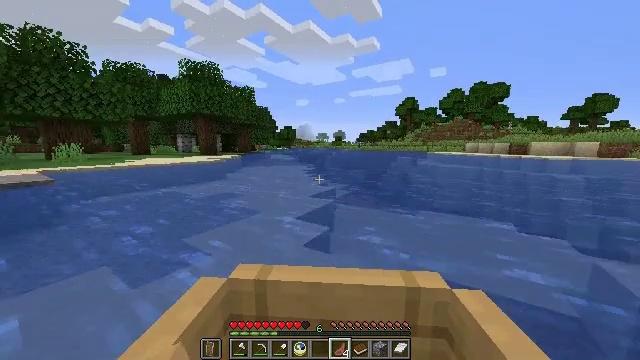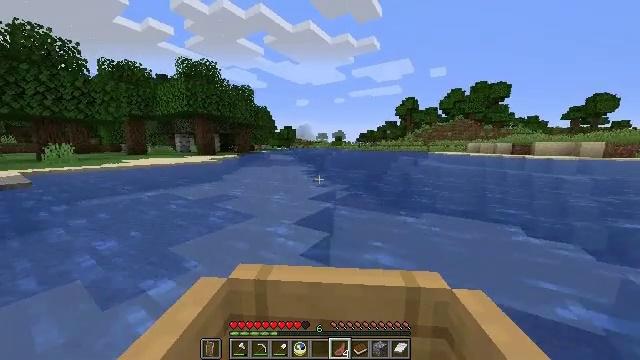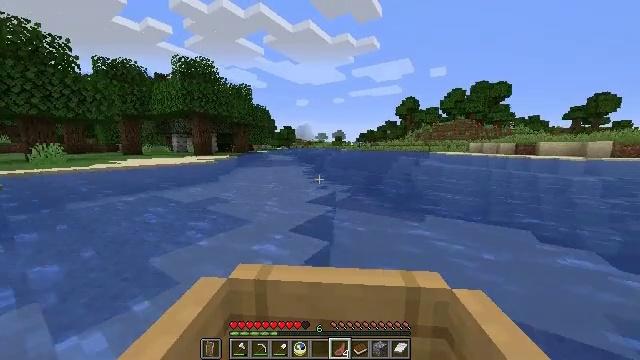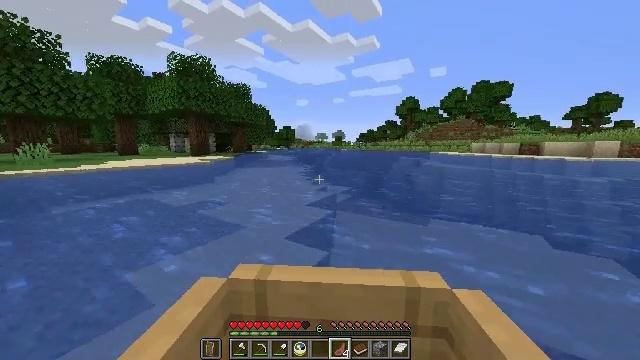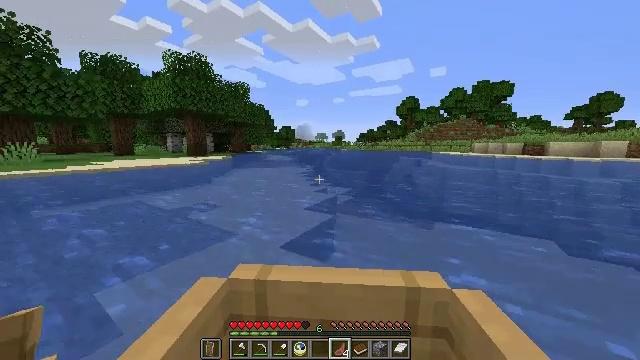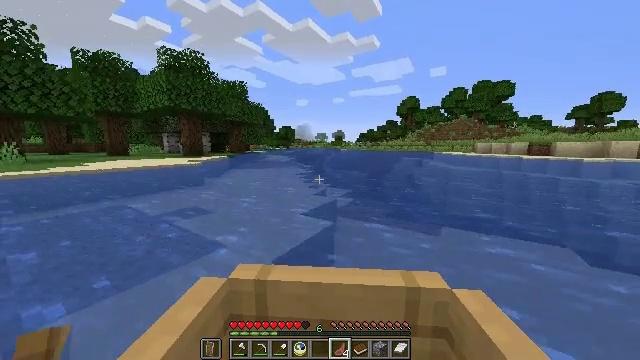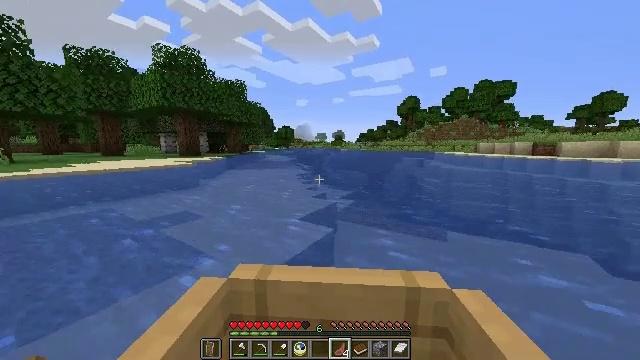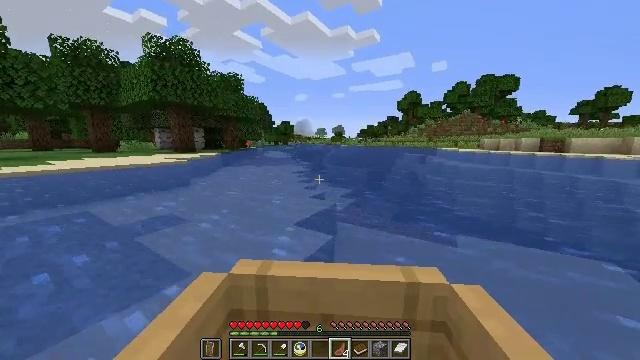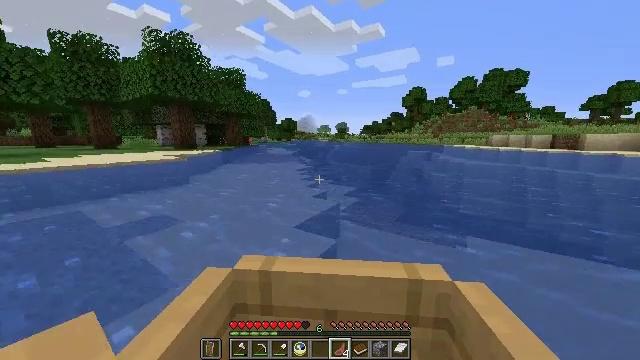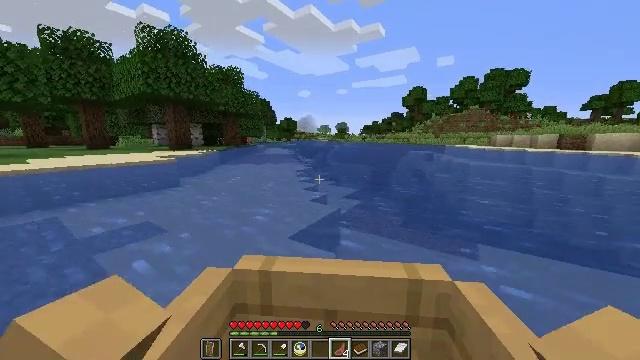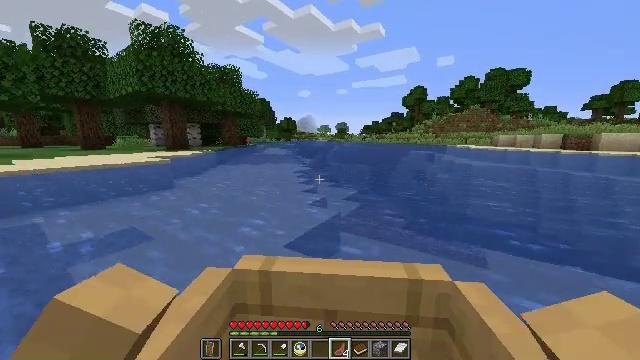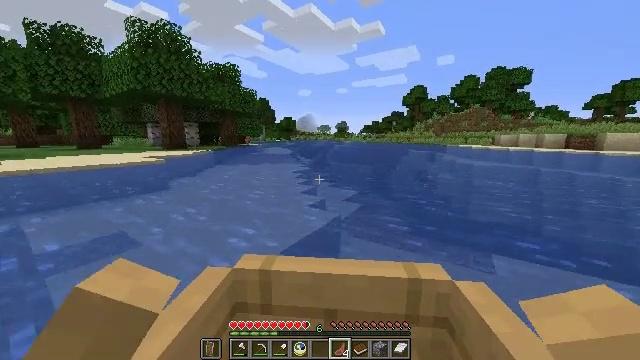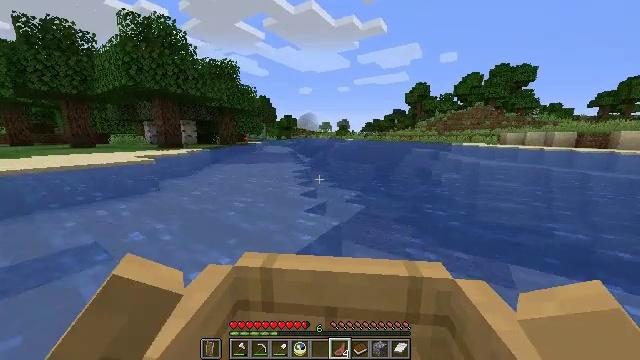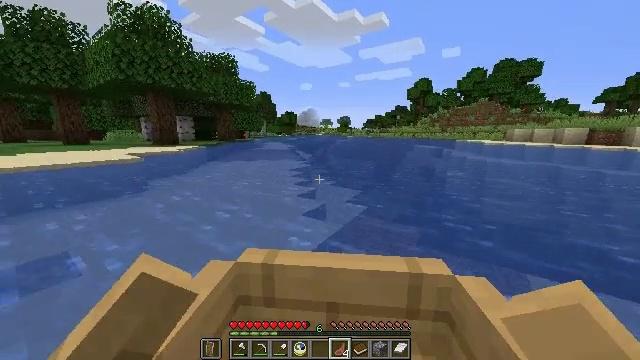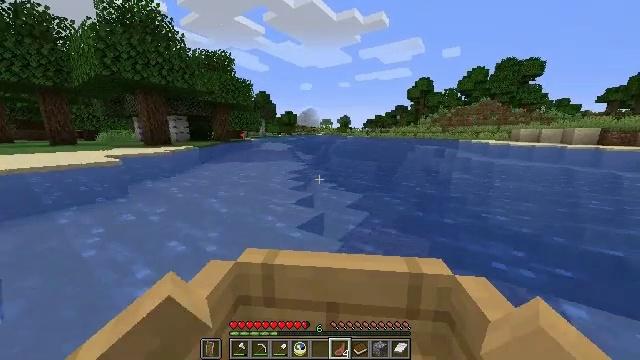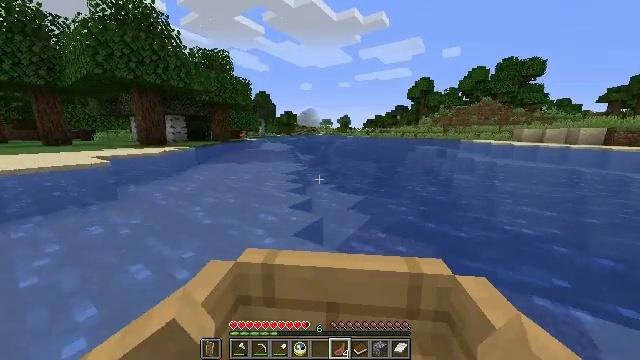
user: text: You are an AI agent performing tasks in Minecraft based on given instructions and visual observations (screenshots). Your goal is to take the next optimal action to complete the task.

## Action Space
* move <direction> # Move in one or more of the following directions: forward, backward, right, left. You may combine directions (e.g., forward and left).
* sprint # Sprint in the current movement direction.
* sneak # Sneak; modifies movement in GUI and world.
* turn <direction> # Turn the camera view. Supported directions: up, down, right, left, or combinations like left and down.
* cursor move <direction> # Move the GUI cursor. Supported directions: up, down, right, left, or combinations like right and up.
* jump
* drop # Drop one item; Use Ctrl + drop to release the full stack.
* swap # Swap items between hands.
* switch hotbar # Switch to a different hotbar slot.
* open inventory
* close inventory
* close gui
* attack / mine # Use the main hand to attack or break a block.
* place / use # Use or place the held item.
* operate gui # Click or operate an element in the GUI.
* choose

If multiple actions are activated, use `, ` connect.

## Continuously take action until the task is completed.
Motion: motion action
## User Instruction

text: Drop an iron axe.
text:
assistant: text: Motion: move forward, sprint
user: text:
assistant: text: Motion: move forward, sprint
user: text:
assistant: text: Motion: move forward, sprint
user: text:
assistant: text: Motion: move forward, sprint
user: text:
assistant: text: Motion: move forward, sprint
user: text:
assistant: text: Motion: move forward, sprint
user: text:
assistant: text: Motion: move forward, sprint, turn down
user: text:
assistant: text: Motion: move forward, sprint
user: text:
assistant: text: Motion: move forward, sprint
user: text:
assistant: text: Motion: move forward, sprint
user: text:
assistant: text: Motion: move forward, sprint
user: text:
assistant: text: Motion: move forward, sprint
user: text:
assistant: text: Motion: move forward, sprint
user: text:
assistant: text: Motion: move forward, sprint
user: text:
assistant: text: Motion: move forward, sprint
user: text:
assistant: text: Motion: move forward, sprint
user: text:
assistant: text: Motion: move forward, sprint
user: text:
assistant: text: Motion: move forward, sprint
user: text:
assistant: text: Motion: move forward, sprint
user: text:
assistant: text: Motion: move forward, sprint
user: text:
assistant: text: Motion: move forward, sprint
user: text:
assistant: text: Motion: move forward, sprint
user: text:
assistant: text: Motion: move forward, sprint
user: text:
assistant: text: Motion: move forward, sprint
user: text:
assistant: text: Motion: move forward, sprint
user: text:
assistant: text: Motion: move forward, sprint
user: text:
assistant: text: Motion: move forward, sprint
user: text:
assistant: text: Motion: move forward, sprint
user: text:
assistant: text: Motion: move forward, sprint
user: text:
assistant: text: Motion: move forward, sprint